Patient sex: M
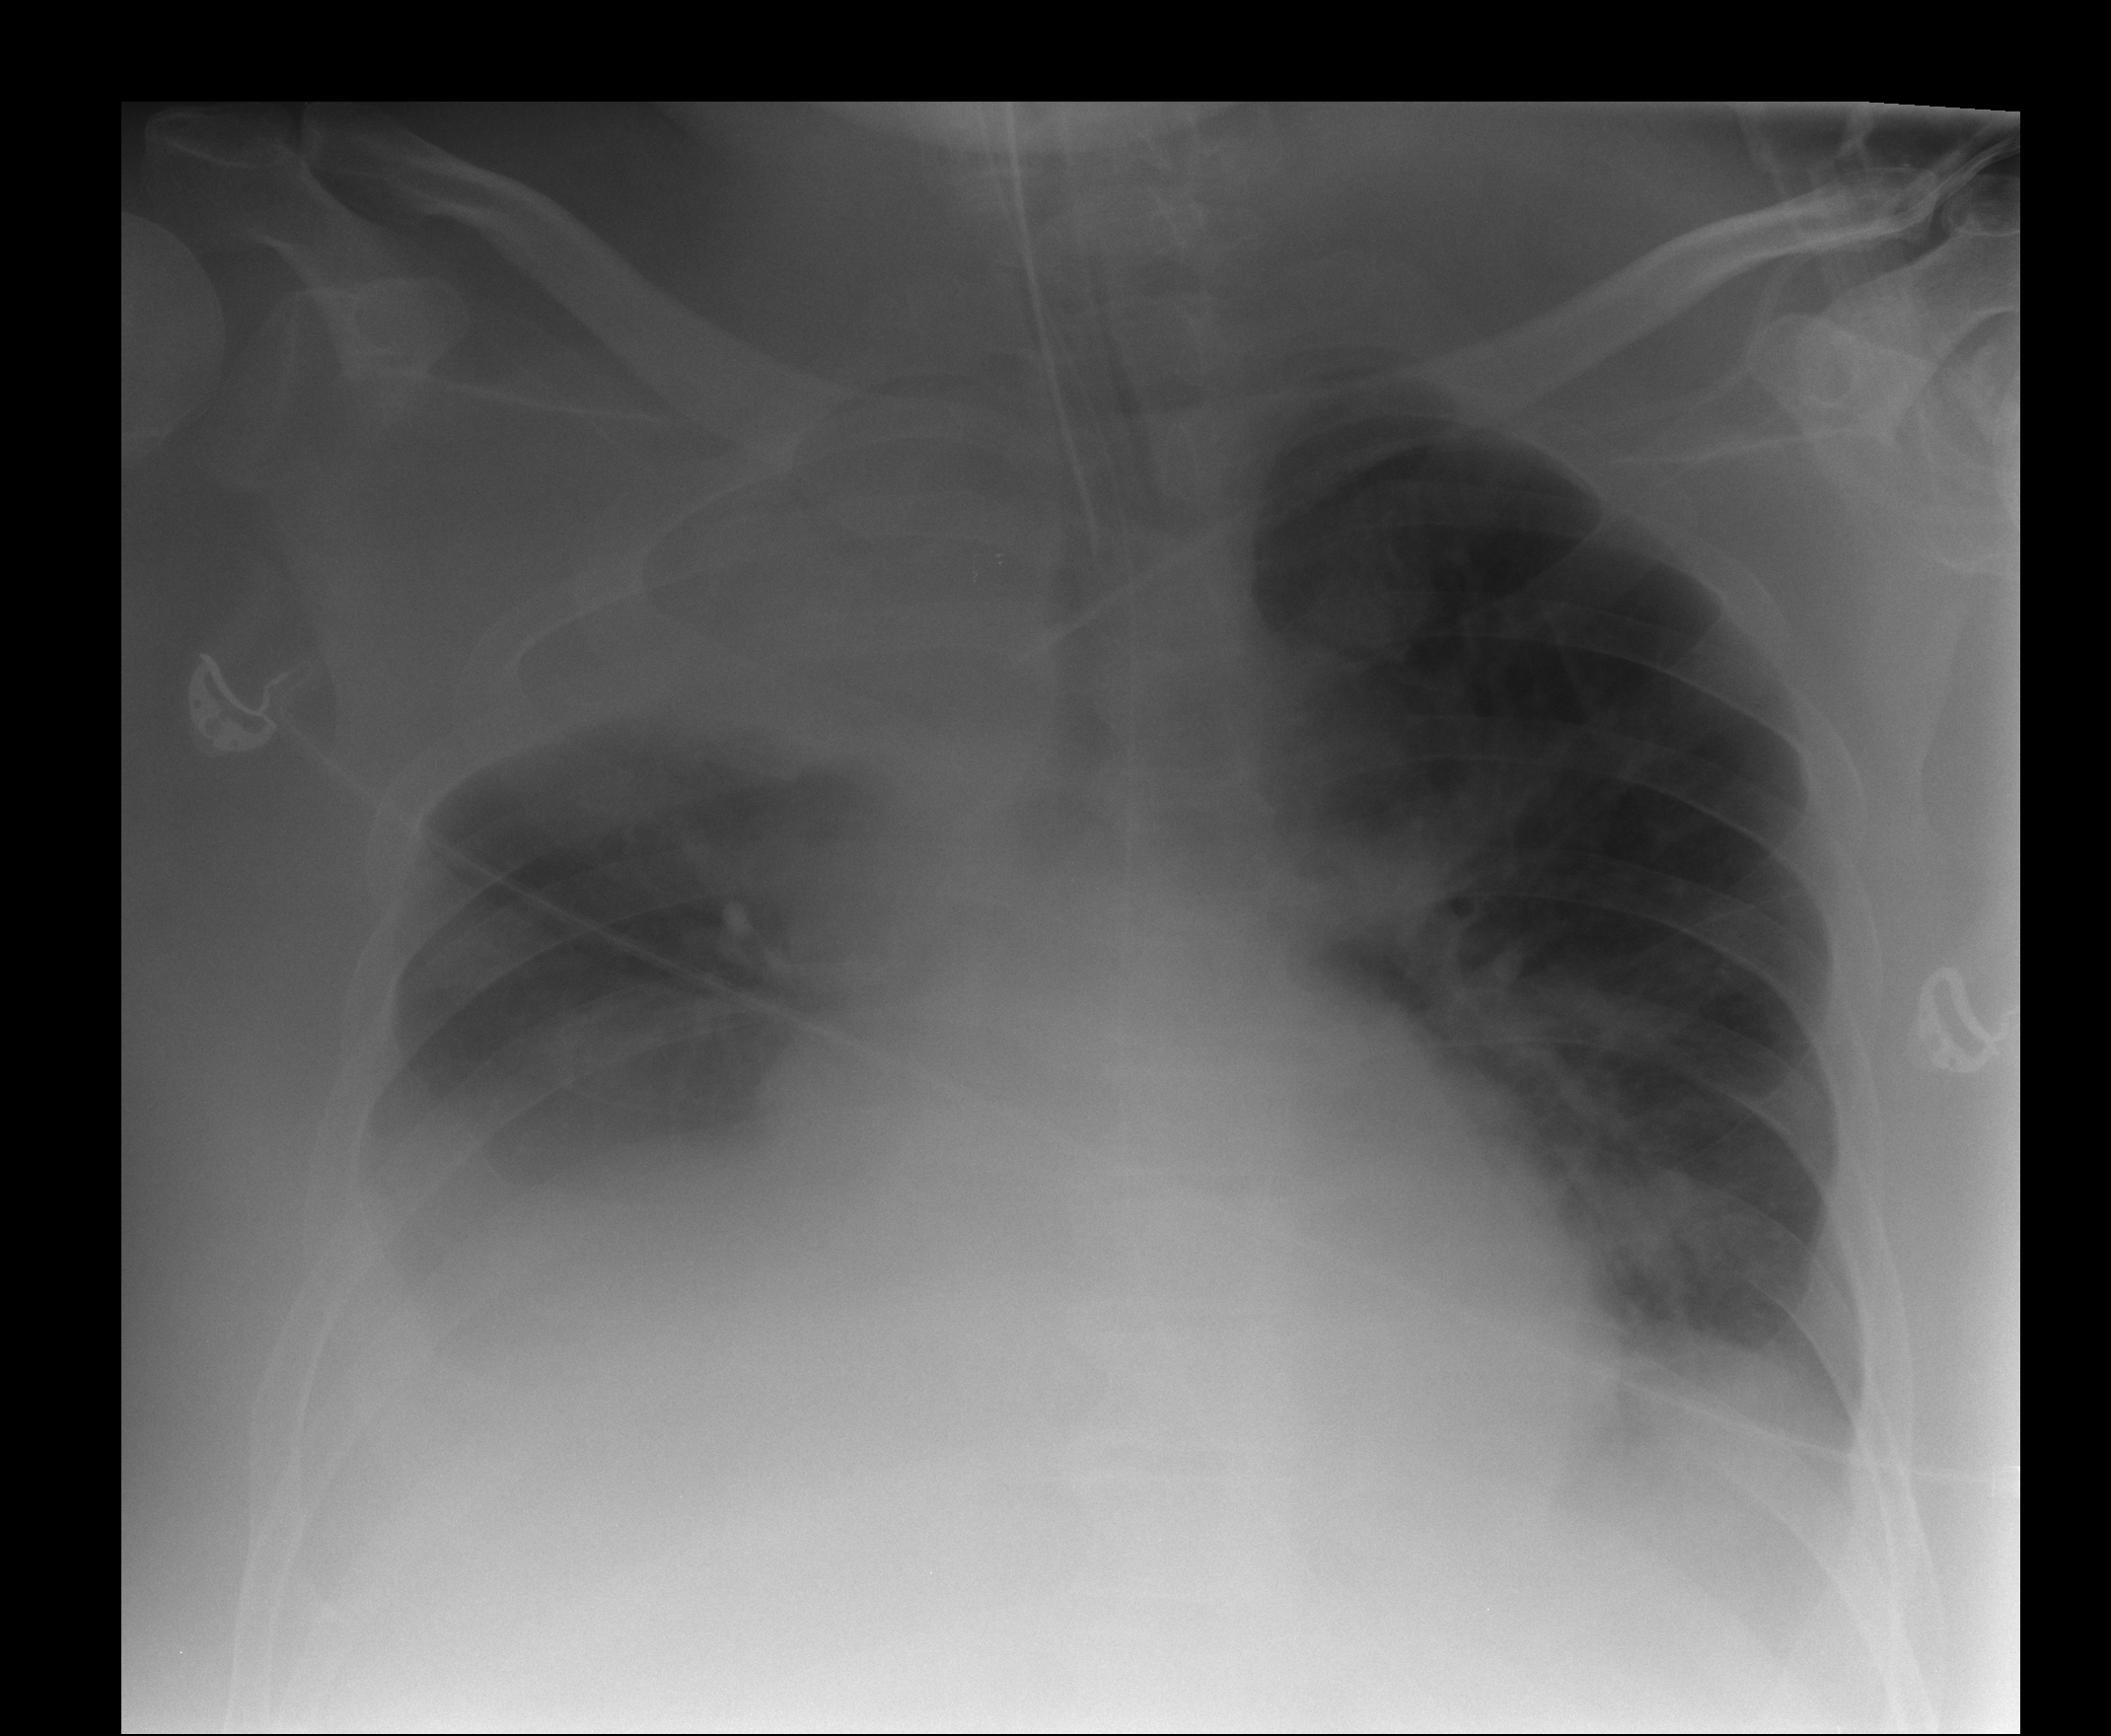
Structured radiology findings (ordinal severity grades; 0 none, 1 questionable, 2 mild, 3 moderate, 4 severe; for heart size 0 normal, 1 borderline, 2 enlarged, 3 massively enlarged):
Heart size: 1
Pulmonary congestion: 2
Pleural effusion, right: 3
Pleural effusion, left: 2
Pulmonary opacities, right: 4
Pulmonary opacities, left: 2
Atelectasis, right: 4
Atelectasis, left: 2